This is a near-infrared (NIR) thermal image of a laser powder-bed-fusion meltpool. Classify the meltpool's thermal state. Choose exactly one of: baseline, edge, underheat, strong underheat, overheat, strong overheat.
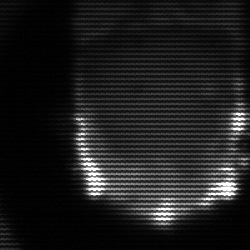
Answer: baseline